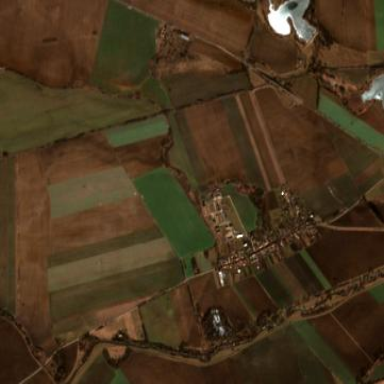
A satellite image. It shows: View of farmland.